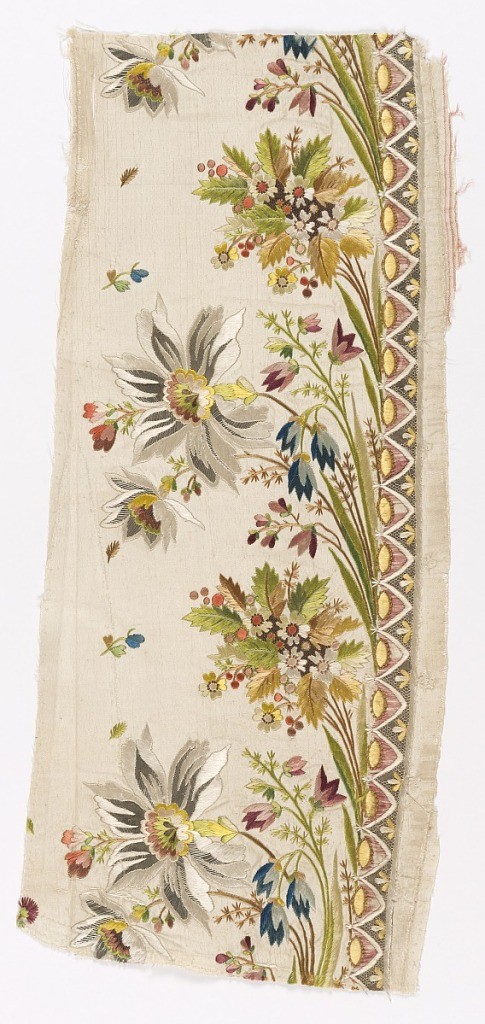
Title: Waistcoat fragments
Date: late 18th century
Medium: silk Technique: embroidered
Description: White silk waistcoat fragments embroidered in multicolored silks in the style of Jean-François Bony.